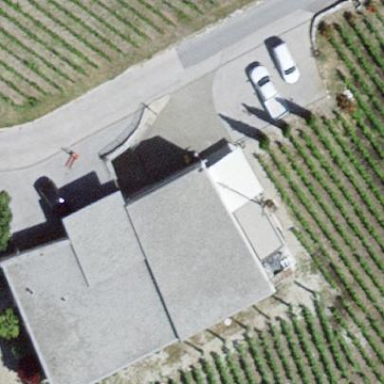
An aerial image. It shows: Simple house.